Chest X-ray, AP view. Patient: 42 years old, sex M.
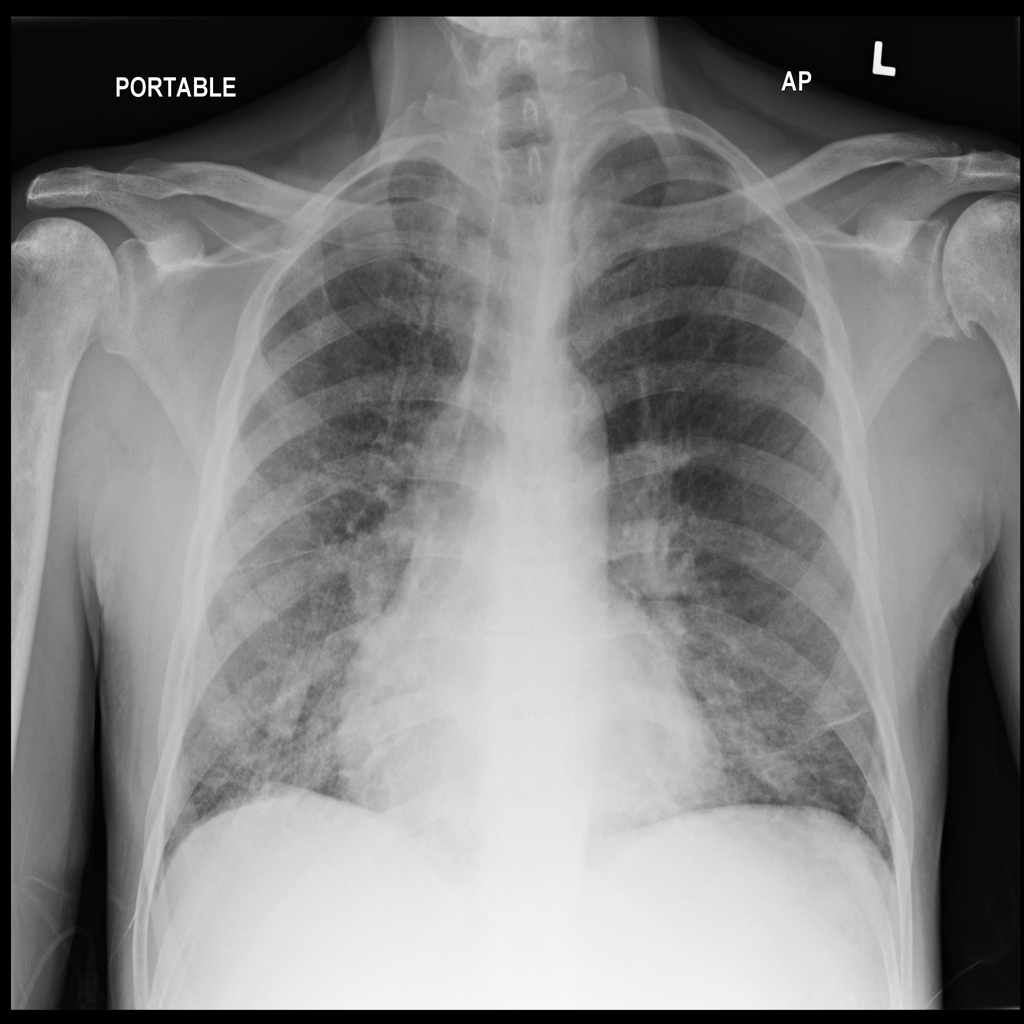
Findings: Atelectasis, Infiltration